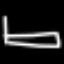
Label: bed